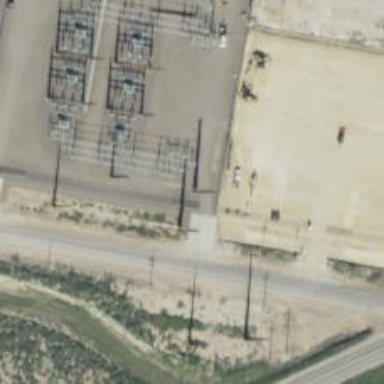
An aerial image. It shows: Power pole.